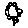
Label: flower